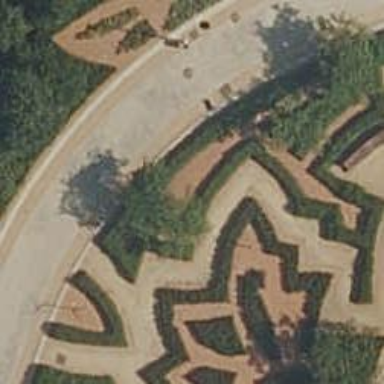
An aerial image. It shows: Hedge acting as barrier.